Field crop: tomato
Growth stage: 2
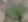
Species: solanum